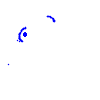
Particle: kaon